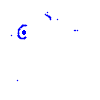
Particle: electron